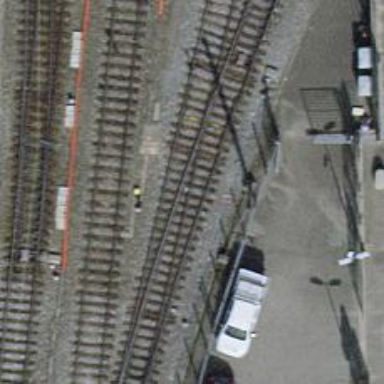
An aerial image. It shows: Single-track railway spur.